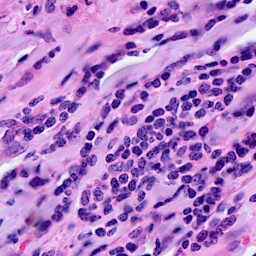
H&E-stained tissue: Breast